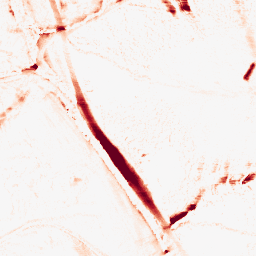
Category: morphological
Decomposition family: morphological_ellipse
Decomposition parameters: operation: opening
width: 10
height: 20
Upsampling method: bicubic
Upsampling parameters: scale: 8
Upsampling scale: 8